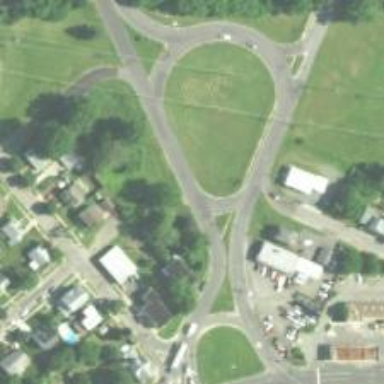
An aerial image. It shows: Circular junction on trunk highway.